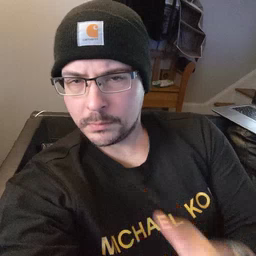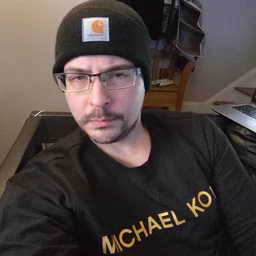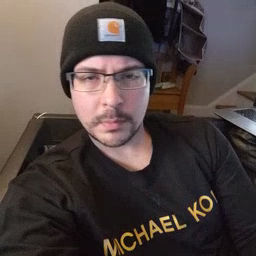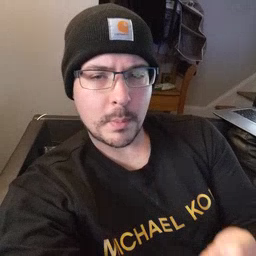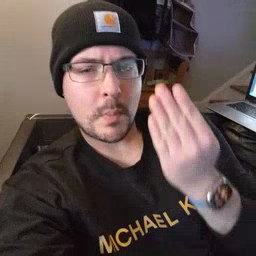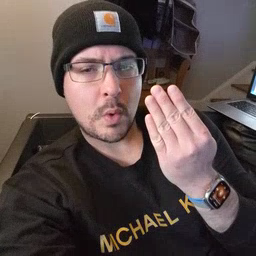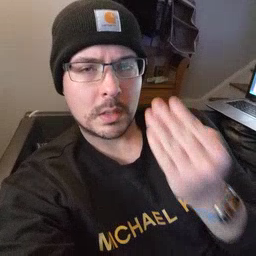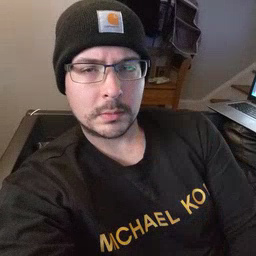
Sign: morning